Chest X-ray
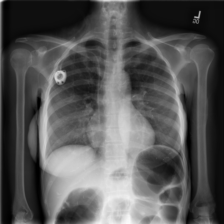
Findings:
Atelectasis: negative
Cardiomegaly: negative
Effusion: negative
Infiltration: negative
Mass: negative
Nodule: negative
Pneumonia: negative
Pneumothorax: negative
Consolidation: negative
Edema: negative
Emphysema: negative
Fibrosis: negative
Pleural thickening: negative
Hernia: negative